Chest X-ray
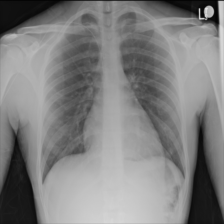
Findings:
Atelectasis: negative
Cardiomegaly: negative
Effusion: negative
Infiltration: negative
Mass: negative
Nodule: negative
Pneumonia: negative
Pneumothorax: negative
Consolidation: negative
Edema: negative
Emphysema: negative
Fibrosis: negative
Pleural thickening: negative
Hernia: negative